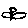
Label: bird